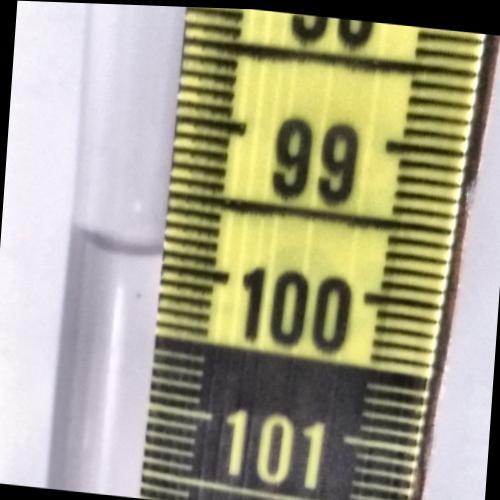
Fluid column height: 99.9 cm